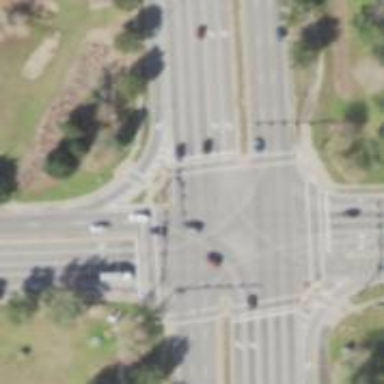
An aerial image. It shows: Marked crossing on the road.